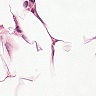
Metastatic tissue present: no